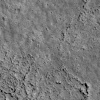
Atmospheric dust classification: not_dusty